Question: I've got some html with an embedded SVG within it as below
'''
<section id="deck-head">
<svg xmlns="http://www.w3.org/2000/svg" width="250" height="250">
<g>
<title>Marker</title>
<g id="marker-frame">
<path fill="white" d="m133.300003,64.800003l0,-33.500004l-16.100006,0l0,33.299999c-30.799995,3.700005 -53.499996,29.599998 -53.499996,60.800003c0,33.900002 27.600002,61.299995 61.299999,61.299995s61.300003,-27.399994 61.300003,-61.299995c0,-30.900002 -23.600006,-56.599998 -53,-60.599998zm-53.5,60.699997c0,-24.900002 20.299995,-45.199997 45.199997,-45.199997s45.199997,20.299995 45.199997,45.199997s-20.199997,45.300003 -45.199997,45.300003s-45.199997,-20.400009 -45.199997,-45.300003z"/>
</g>
</g>
</svg>
<mark>90&deg;</mark>
</section>
'''
I need to be able to replicate the following layout without using any external javascript libraries

I've managed to rotate the SVG simply enough to face the correct direction - however the trouble I'm having is getting the element to absolutely position by the tick/tip of the pink circle, depending on where its rotated to.
The logic in my head that I was following was something along the lines of:
Get the circle center point
Get the rotation
Find out what the left & top position would be based off the above.
However I'm completely lost on what the calculation would be to get the top and left coordinates to be able to absolutely position the mark where it should be.
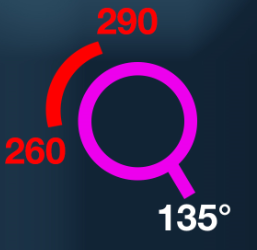
Answer: These are just simple polar coordinates. jQuery is not needed, just for easier manipulations.
'''
var angle = 0, center = 125, radius = 110, pi = Math.PI;
setInterval(function(){
angle += 1;
$('#c').attr('transform', 'rotate(' + angle + ', 125, 125)');
// calculate new coordinates for mark
var x = center + radius * Math.cos(angle * pi / 180 - pi / 2);
var y = center + radius * Math.sin(angle * pi / 180 - pi / 2);
$('#m').css({top: y + 'px', left: x + 'px'});
}, 100);
'''
'''
body {background-color:black;}
#m {position:absolute;}
section {poisition:relative;}
'''
'''
<script src="https://ajax.googleapis.com/ajax/libs/jquery/1.10.2/jquery.min.js"></script>
<section id="deck-head">
<svg xmlns="http://www.w3.org/2000/svg" width="250" height="250">
<g>
<title>Marker</title>
<g id="marker-frame">
<path fill="white" id="c" d="m133.300003,64.800003l0,-33.500004l-16.100006,0l0,33.299999c-30.799995,3.700005 -53.499996,29.599998 -53.499996,60.800003c0,33.900002 27.600002,61.299995 61.299999,61.299995s61.300003,-27.399994 61.300003,-61.299995c0,-30.900002 -23.600006,-56.599998 -53,-60.599998zm-53.5,60.699997c0,-24.900002 20.299995,-45.199997 45.199997,-45.199997s45.199997,20.299995 45.199997,45.199997s-20.199997,45.300003 -45.199997,45.300003s-45.199997,-20.400009 -45.199997,-45.300003z"/>
</g>
</g>
</svg>
<mark id='m'>90&deg;</mark>
</section>
'''